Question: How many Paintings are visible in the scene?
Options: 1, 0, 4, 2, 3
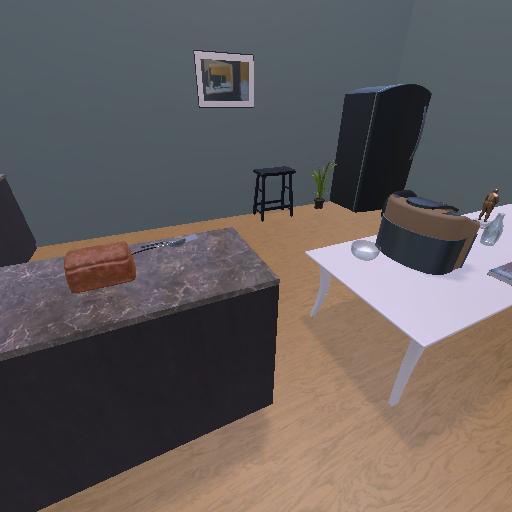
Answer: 1